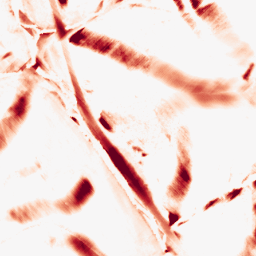
Category: morphological
Decomposition family: morphological_diamond
Decomposition parameters: operation: opening
radius: 20
Upsampling method: linear_exact
Upsampling parameters: scale: 4
Upsampling scale: 4